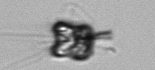
Label: Pyramimonas_longicauda